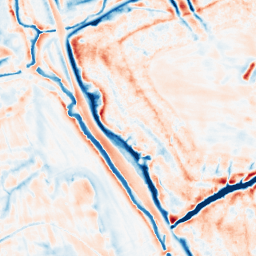
Category: edge_preserving
Decomposition family: bilateral
Decomposition parameters: d: 21
sigma_color: 75
sigma_space: 75
Upsampling method: bilinear
Upsampling parameters: scale: 2
Upsampling scale: 2